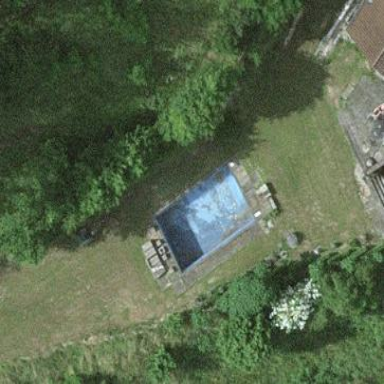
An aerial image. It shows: Swimming pool located in leisure land.